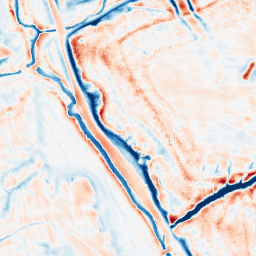
Category: edge_preserving
Decomposition family: bilateral
Decomposition parameters: d: 21
sigma_color: 100
sigma_space: 100
Upsampling method: sinc_hamming
Upsampling parameters: scale: 2
kernel_size: 16
Upsampling scale: 2